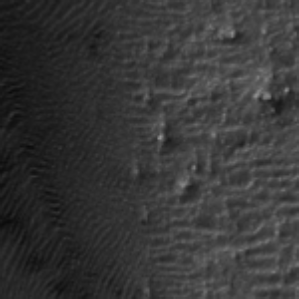
Label: frost